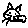
Label: cat